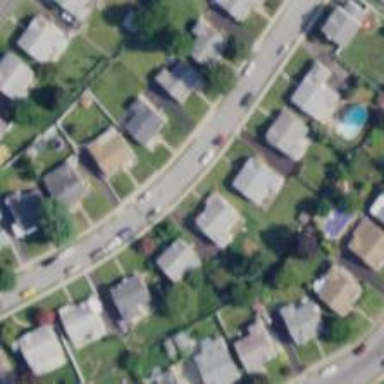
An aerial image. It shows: Neighborhood.